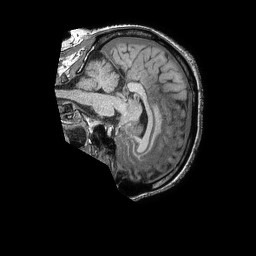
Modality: T1w
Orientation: sagittal
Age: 58
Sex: male
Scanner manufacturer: philips
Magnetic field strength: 1.5 T
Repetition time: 0.007572 s
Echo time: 0.00344 s